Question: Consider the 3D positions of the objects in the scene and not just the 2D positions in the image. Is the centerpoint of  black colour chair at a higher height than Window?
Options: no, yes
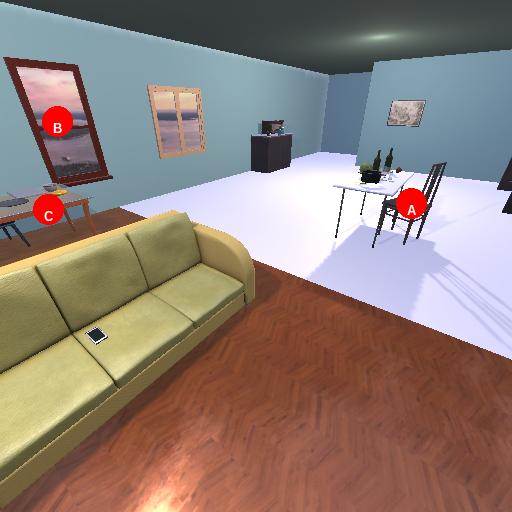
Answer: no